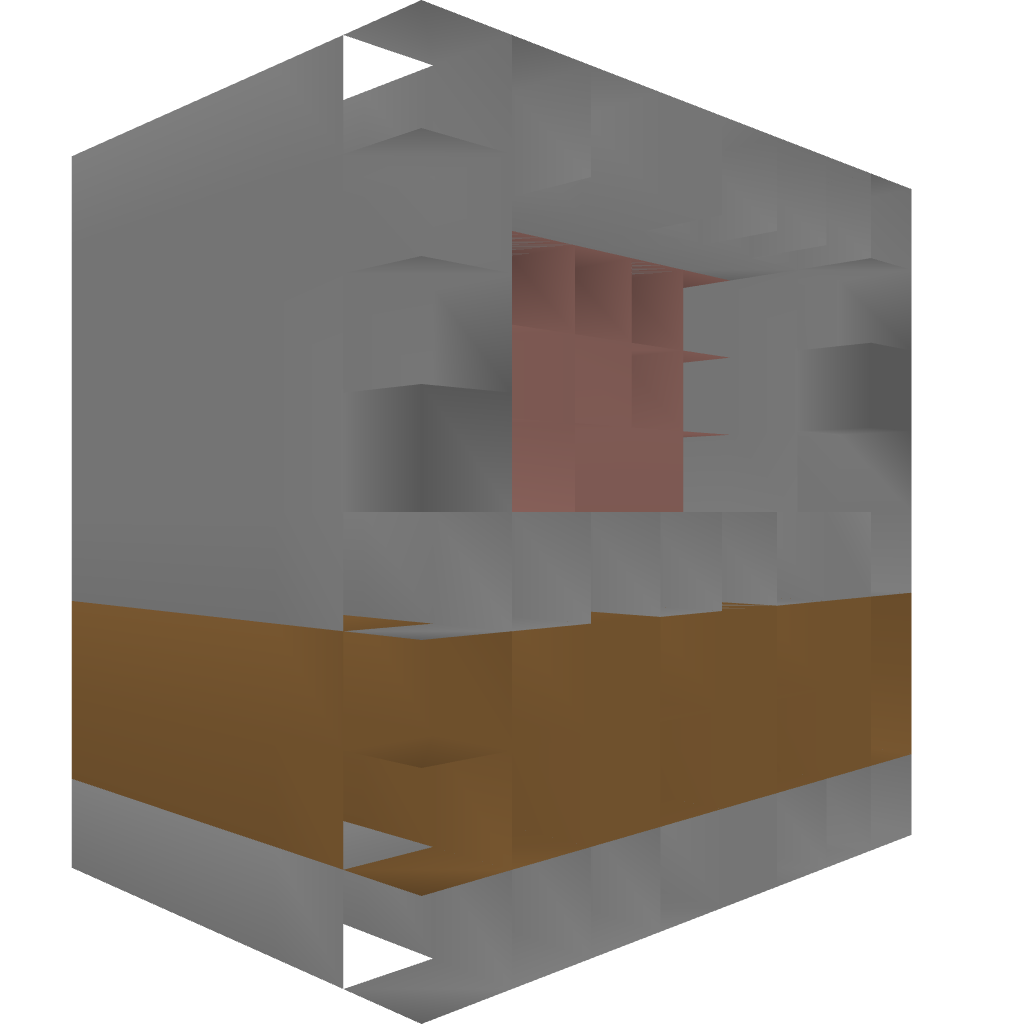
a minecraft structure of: earth / stone prison block